Field crop: maize
Growth stage: 2
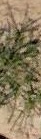
Species: salsola